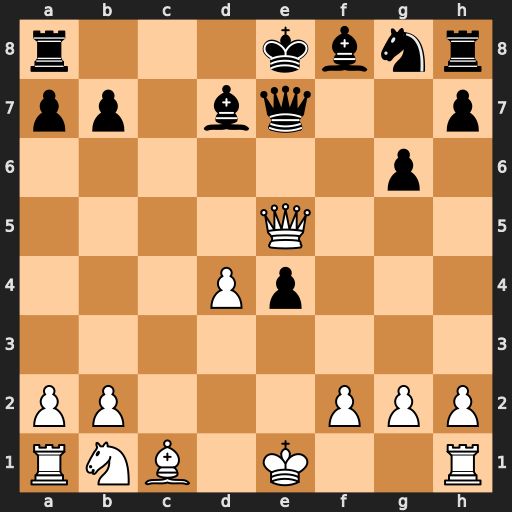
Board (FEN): r3kbnr/pp1bq2p/6p1/4Q3/3Pp3/8/PP3PPP/RNB1K2R
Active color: w
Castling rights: KQkq
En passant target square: -
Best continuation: Qxh8 Qg7 Qxg7